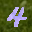
Label: 4